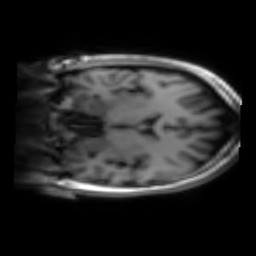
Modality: inplaneT1
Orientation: coronal
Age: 24
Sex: female
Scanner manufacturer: siemens
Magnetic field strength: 3 T
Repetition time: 1.2 s
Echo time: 0.00251 s